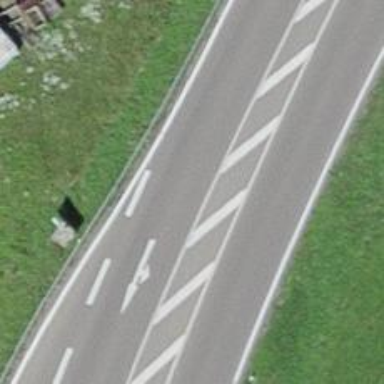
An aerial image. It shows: Primary road with asphalt surface.